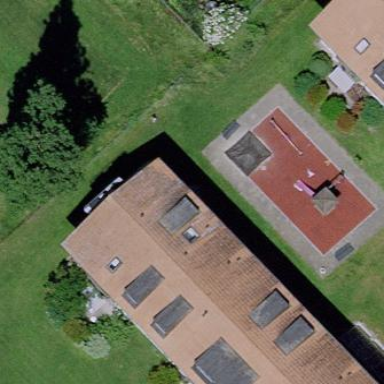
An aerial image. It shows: Playground area for leisure land.